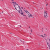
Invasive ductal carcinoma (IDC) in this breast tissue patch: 0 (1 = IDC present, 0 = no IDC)